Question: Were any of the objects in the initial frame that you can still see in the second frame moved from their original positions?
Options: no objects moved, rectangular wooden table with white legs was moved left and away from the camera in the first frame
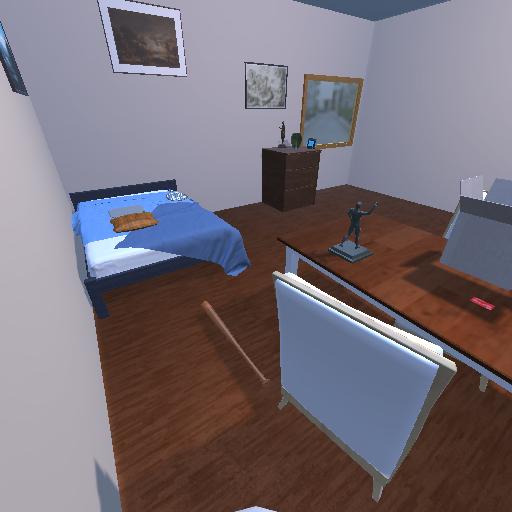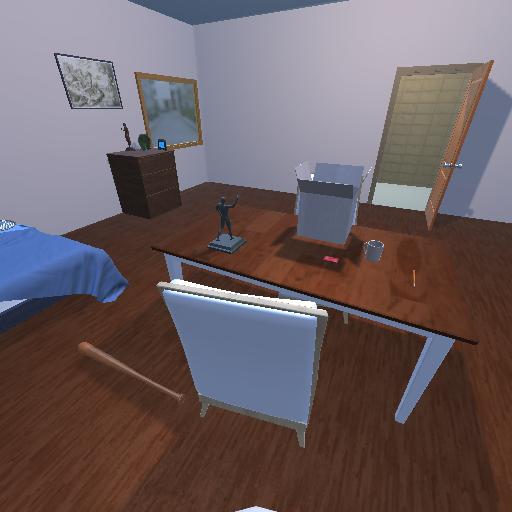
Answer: no objects moved